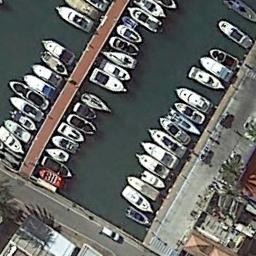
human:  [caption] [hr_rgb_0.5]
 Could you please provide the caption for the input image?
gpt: There are many houses near the harbor .

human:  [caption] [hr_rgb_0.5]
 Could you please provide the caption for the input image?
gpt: The harbor has lots of neatly docked boats and some buildings are next to the harbor .

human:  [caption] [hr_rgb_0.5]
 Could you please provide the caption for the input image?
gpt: Some ships moored on the sea next to the harbor next to the road .

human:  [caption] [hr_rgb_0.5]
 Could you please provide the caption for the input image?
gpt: There are many ships docked neatly at the harbor beside a road .

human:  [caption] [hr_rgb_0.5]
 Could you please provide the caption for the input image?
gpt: Many ships are in the harbor .